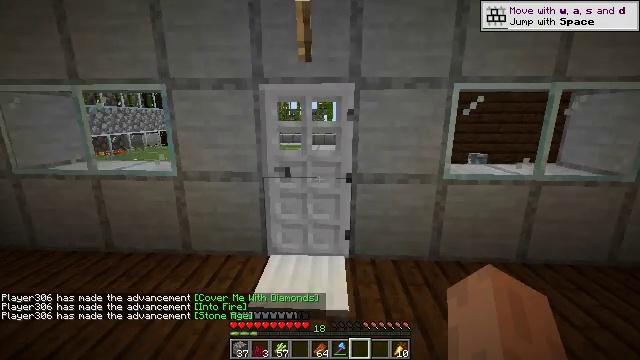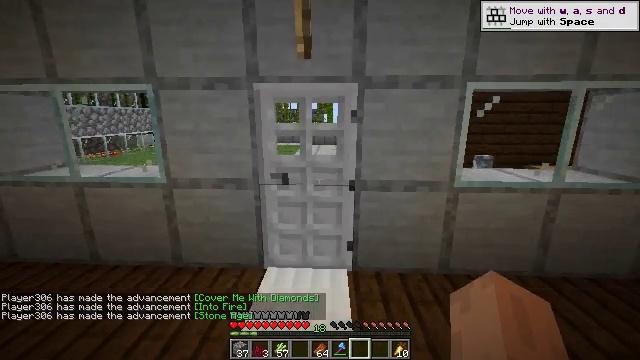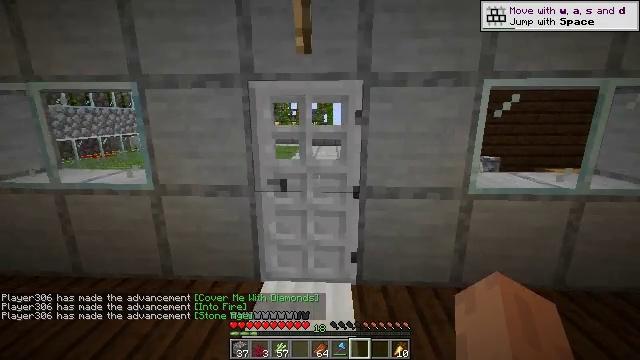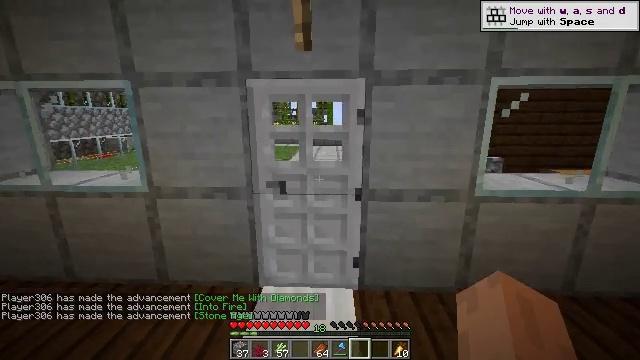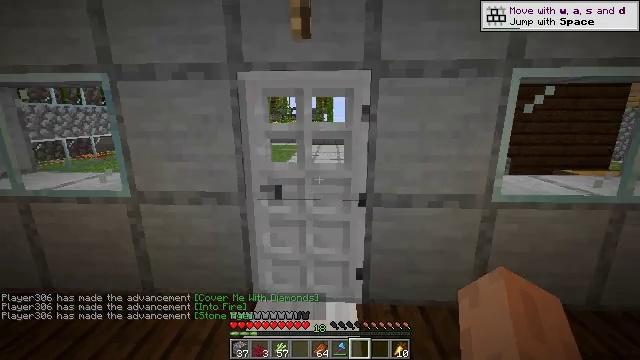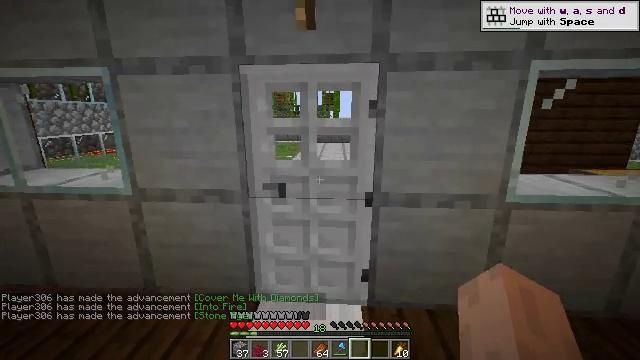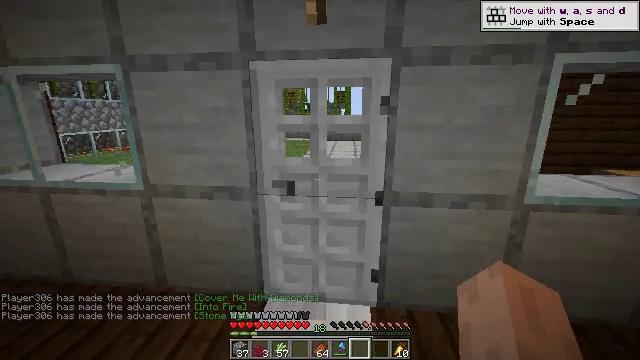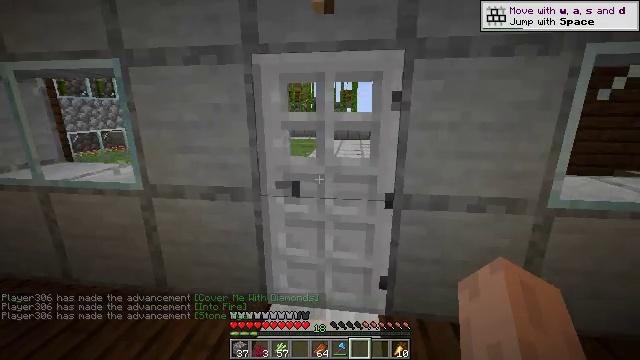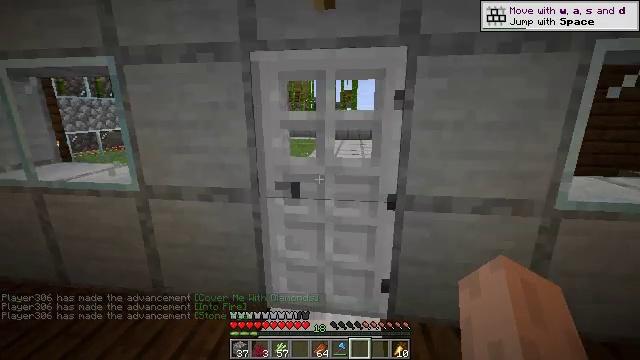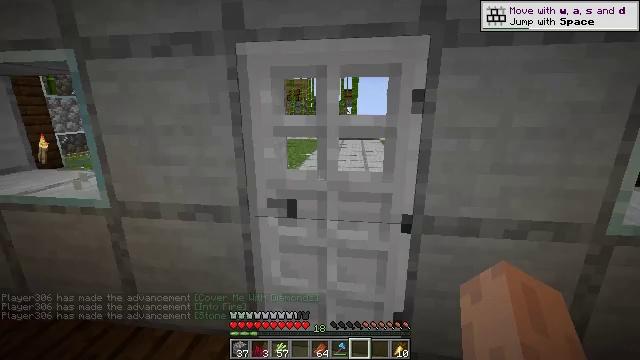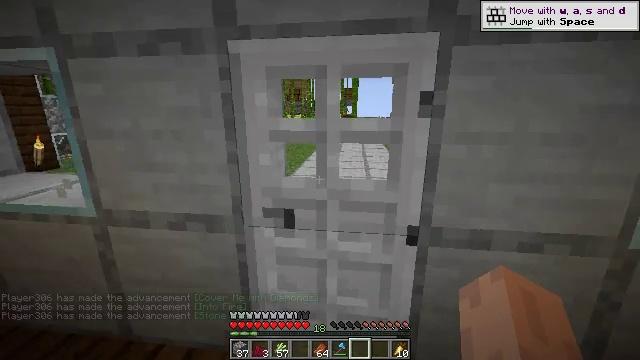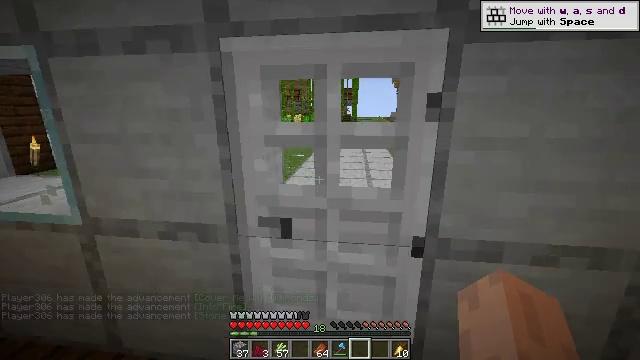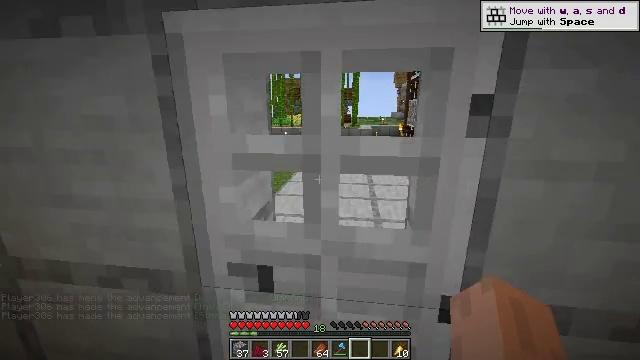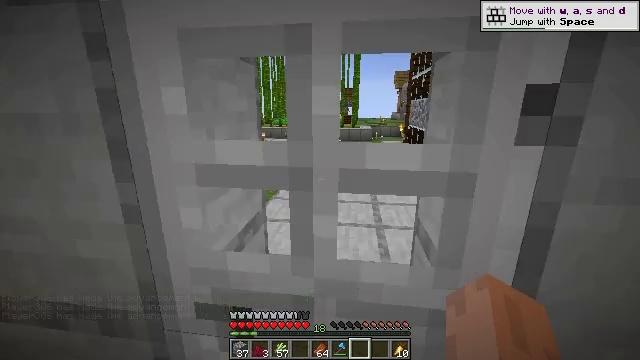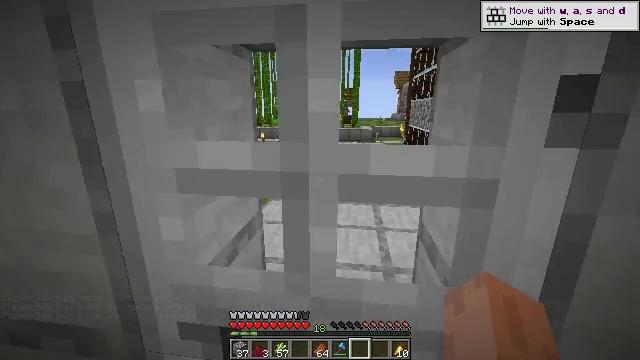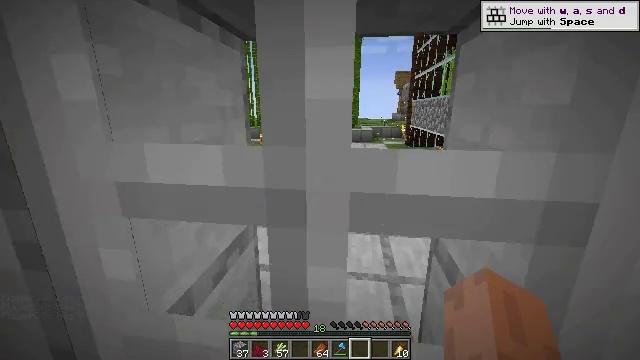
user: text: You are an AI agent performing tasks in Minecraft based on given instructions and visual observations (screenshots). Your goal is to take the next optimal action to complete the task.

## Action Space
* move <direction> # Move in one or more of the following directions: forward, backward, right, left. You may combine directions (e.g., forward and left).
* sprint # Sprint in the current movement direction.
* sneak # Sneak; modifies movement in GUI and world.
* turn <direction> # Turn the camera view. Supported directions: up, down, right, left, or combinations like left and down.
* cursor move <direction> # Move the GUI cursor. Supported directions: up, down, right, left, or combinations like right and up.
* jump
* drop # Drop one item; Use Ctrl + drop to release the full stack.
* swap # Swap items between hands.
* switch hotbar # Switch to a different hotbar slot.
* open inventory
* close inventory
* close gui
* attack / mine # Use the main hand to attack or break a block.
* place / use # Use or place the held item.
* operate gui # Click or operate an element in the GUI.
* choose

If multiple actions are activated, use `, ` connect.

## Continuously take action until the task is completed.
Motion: motion action
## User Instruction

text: craft item air
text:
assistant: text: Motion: move forward
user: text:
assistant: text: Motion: move forward
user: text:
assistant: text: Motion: move forward
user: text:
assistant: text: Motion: no_op
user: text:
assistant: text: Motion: turn left
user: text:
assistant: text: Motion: turn left
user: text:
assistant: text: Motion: move forward, turn left
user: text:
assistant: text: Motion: move forward
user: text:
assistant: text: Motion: move forward
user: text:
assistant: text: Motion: move forward
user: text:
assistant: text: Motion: move forward
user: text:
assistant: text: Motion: move forward
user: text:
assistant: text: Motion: move forward
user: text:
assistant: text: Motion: move forward
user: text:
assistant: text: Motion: move forward
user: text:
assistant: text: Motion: move forward
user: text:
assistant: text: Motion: move forward
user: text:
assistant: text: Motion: move forward
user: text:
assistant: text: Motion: move forward
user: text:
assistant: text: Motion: move forward
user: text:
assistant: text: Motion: move forward
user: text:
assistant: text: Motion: move forward
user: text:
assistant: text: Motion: move forward
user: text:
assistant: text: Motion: move forward
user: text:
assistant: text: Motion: move forward
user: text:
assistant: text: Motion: move forward
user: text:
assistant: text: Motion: move forward
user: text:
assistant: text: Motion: move forward, turn right
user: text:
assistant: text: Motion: move forward, turn up
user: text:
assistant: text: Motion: move forward, turn right and up